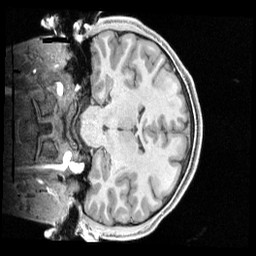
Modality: T1w
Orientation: coronal
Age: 20
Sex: male
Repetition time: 2.4 s
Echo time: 0.00222 s